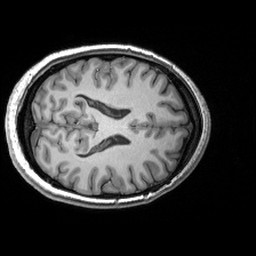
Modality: T1w
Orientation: axial
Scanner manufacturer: siemens
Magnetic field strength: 3 T
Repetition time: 2.53 s
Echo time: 0.00299 s